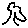
Label: tree